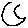
Label: moon